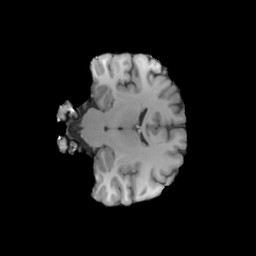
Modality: T1w
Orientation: coronal